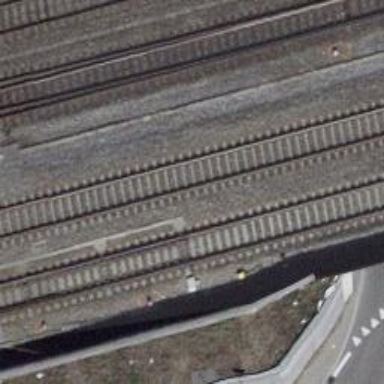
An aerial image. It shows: Bridge over railway with electrified contact lines.